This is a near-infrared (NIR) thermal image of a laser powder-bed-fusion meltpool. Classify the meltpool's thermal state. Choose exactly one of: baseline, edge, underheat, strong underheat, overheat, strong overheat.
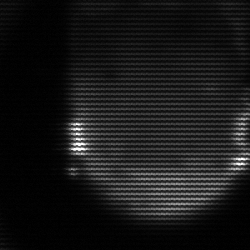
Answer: edge